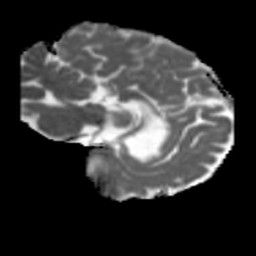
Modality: MD
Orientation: sagittal
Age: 46
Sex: male
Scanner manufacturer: siemens
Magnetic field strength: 3 T
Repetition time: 5.47 s
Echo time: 0.0854 s